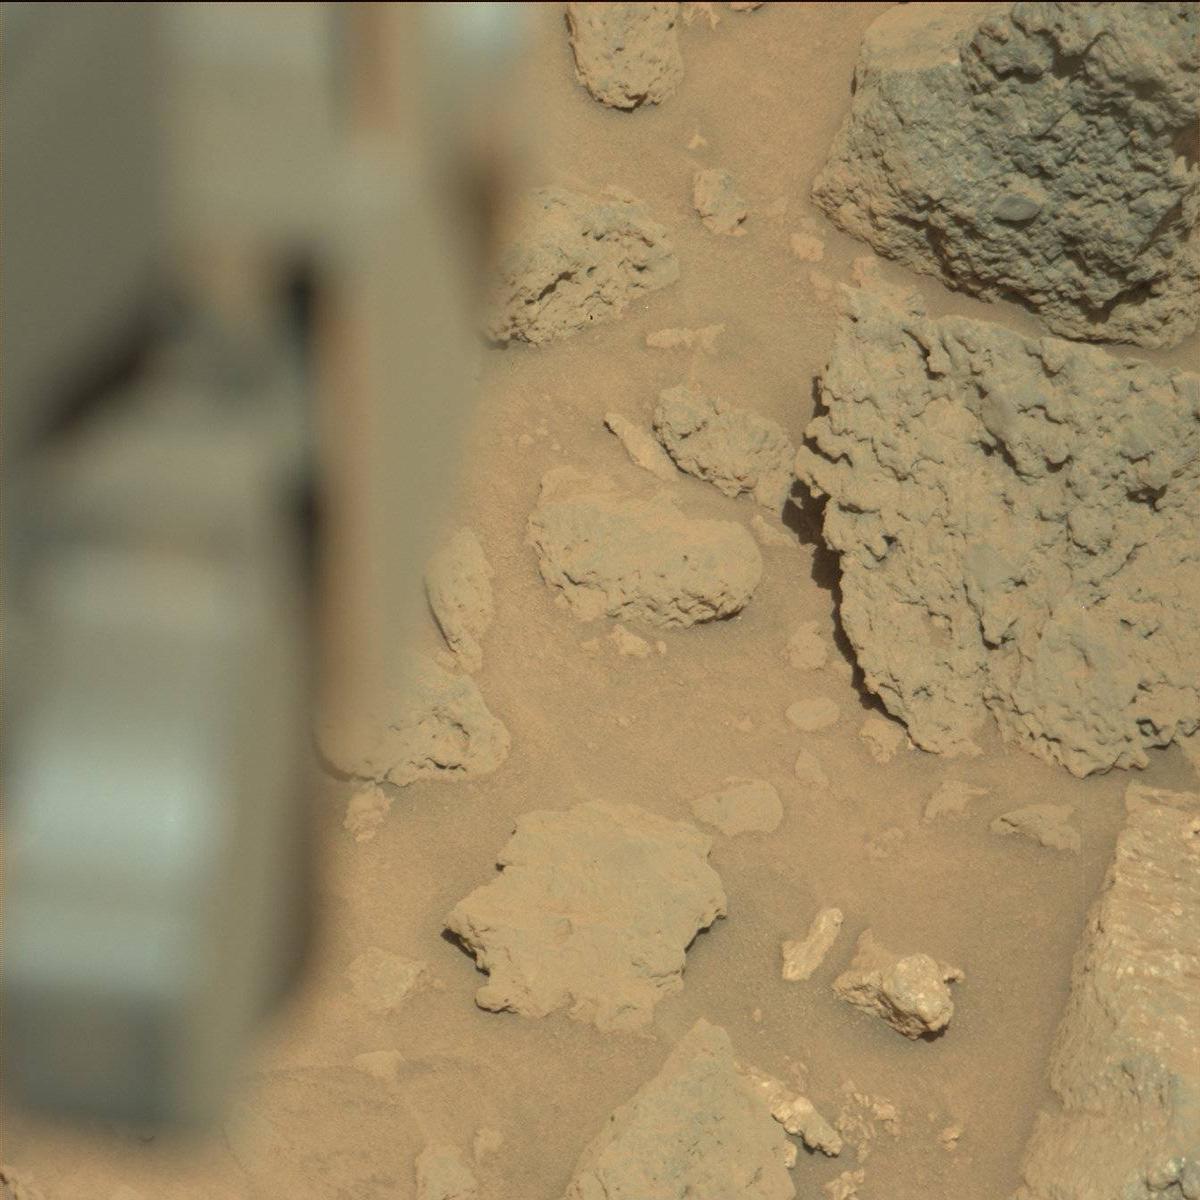
Terrain classes present: Bedrock, Rover, Sand / Soil